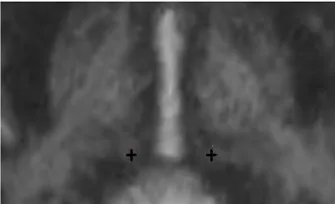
Bilateral RNS CMN implantation. (A) Direct targeting of the bilateral CMN (crosses) in AC-PC orientation.
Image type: radiology (x_ray)